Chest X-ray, PA view. Patient: 57 years old, sex F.
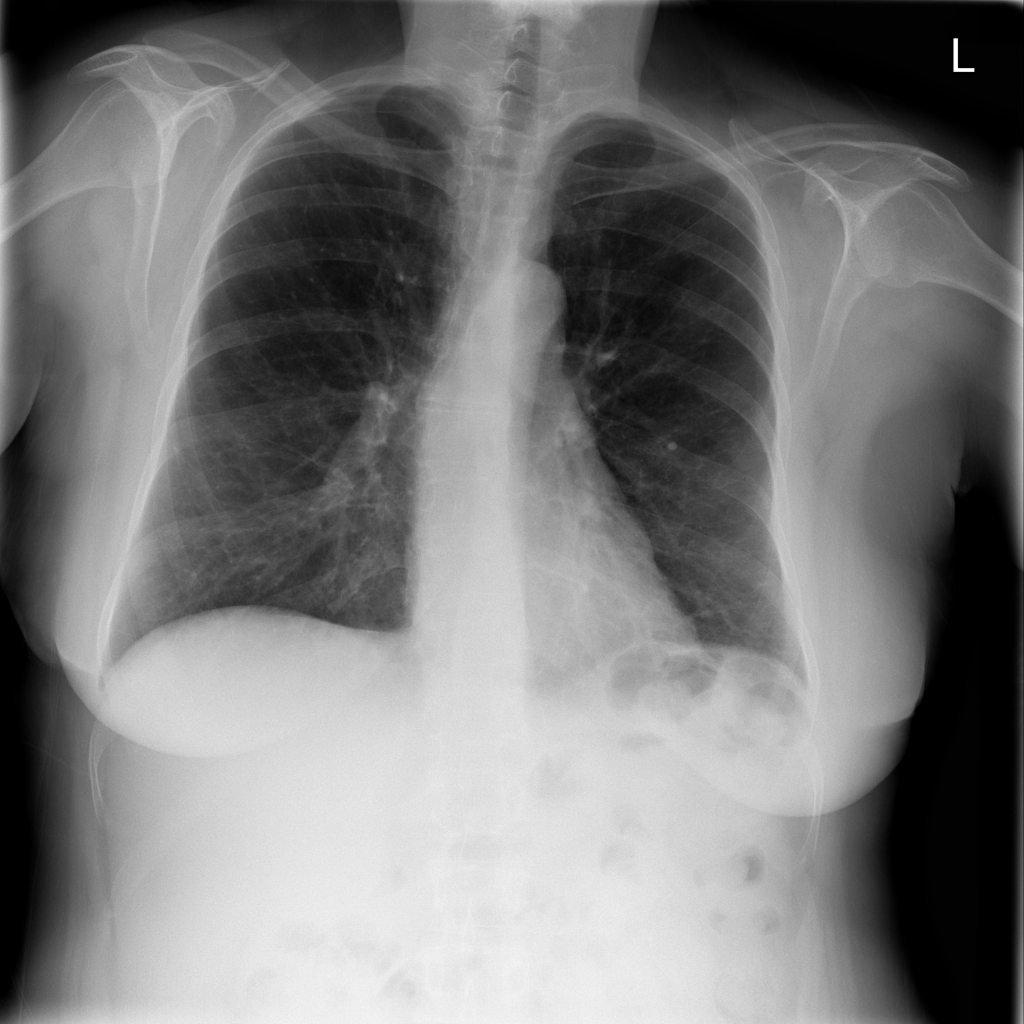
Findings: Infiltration